Question: I have a Windows Form which contains an <URL>.
How can I center the text on the UltraGroupBox?
Right now it looks like this:

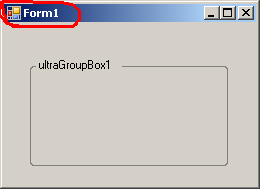
Answer: ' Center the caption within the area of the header that it is being drawn. ' If you want to shift the location of the caption entirely, ' use the CaptionAlignment property. Me.UltraGroupBox1.HeaderAppearance.TextHAlign = HAlign.Center
It appears that you are able to use the 'CaptionAlignment' property
<URL>
'this.ultraGroupBox1.CaptionAlignment = GroupBoxCaptionAlignment.Center;'